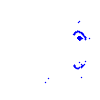
Particle: pion